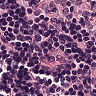
Metastatic tissue present: no